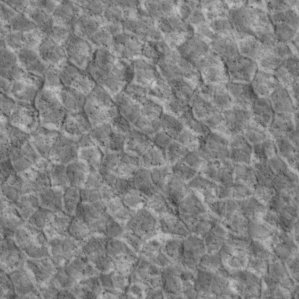
Label: non_frost